Current action and preconditions to check: trajectory_clear

Your task: For each precondition in the list above, predict whether it will hold at this action.

Consider the current scene as observed from the mobile robot's camera, and analyze the predicted future states of all dynamic agents (e.g., people, animals, vehicles, or any moving entities) within the NEXT SECOND.

IMPORTANT: Only answer "very likely" if you are absolutely certain—based on strong, clear evidence—that a dynamic agent will violate the precondition in the predicted future state. Do NOT answer "very likely" for unlikely, ambiguous, or low-probability risks.

Ask yourself for each precondition: Is there a high probability, with clear and convincing evidence, that the predicted future states of any dynamic agent will interfere with the predicted future state of the currently executing action within the NEXT SECOND, causing that precondition to fail?

Assess the risk level based on these predictions. Use "likely" or "very likely" if motions create a clear risk of interference.

Use "neutral" or "improbable" if agents are nearby but their predicted paths are clearly diverging or non-conflicting.

Failure Risk Categories: "very improbable", "improbable", "neutral", "likely", "very likely"

Answer Format: Output ONLY the probability_of_failure value from these categories: "very improbable", "improbable", "neutral", "likely", "very likely"

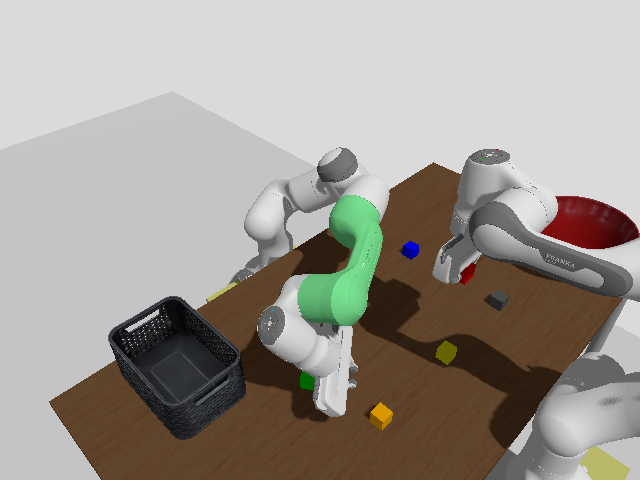

Answer: very improbable